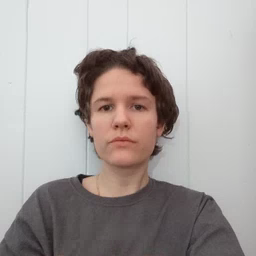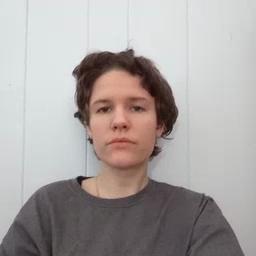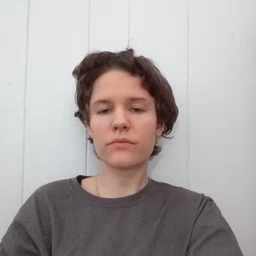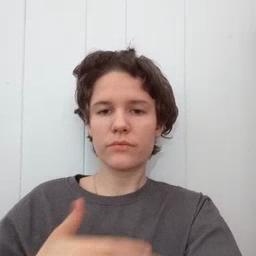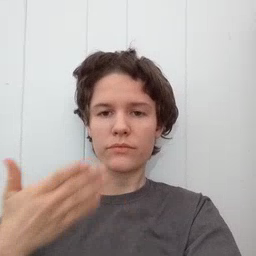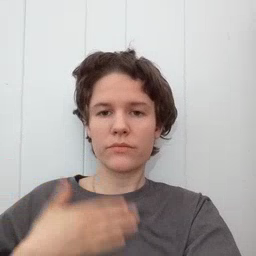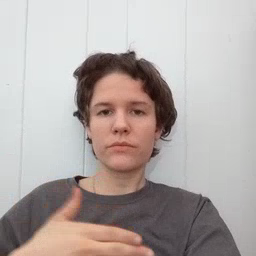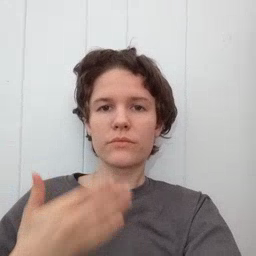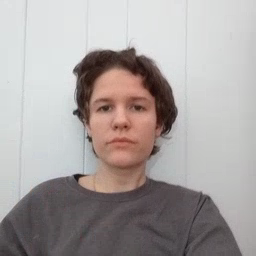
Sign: happy